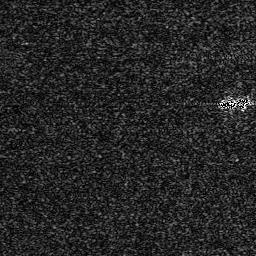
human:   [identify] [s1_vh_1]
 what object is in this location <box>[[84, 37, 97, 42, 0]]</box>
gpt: <ref>1 small ship at the right</ref>